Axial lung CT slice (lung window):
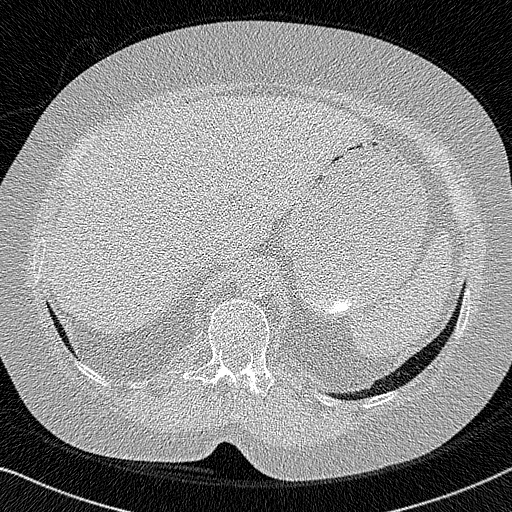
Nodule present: no